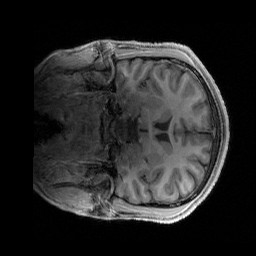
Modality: T1w
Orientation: coronal